Aerial crown-view tile of a tropical tree (Barro Colorado Island, Panama), acquired 20241216:
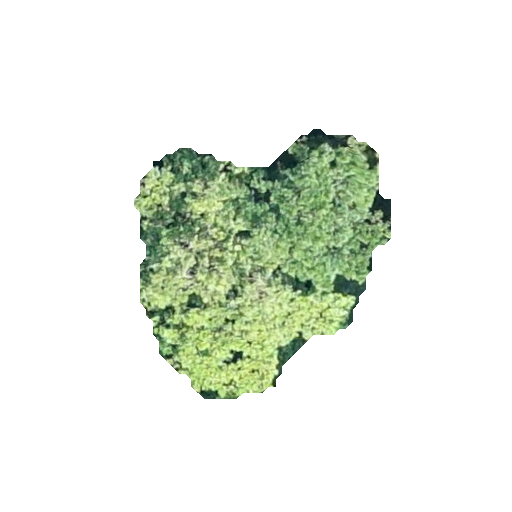
Species: Simarouba amara
GBIF accepted scientific name: Simarouba amara
Crown area: 70.121 m²